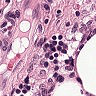
Metastatic tissue present: no